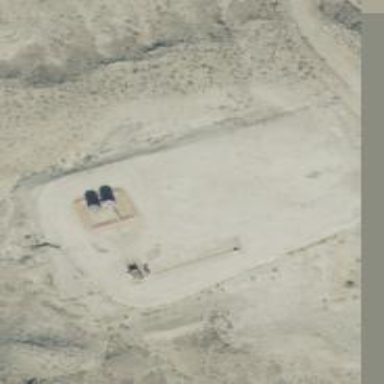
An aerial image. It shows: Petroleum well that is man-made.